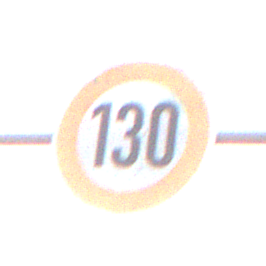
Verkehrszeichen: Geschwindigkeit130
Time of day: SunriseSunset
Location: Outdoor (Nature)
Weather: PartlyCloudy
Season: NotSpecified
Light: Natural